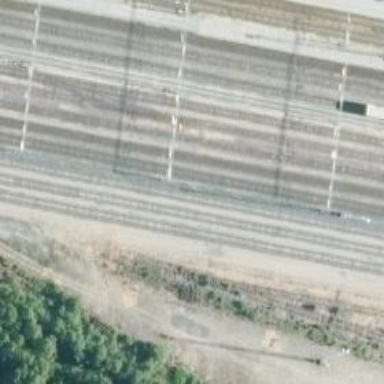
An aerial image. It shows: Siding railway line with electrified contact line for the trains.